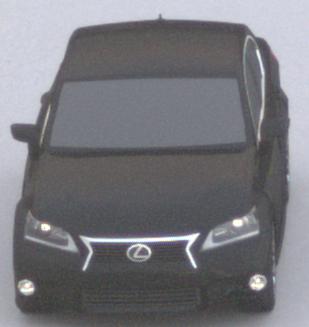
Make: Lexus
Model: GS 250
Detailed model: GS (L10)
Model produced from: 2012/06
Model produced until: 2013/12
Doors: 4
Color: black
Road condition: dry road
Daytime: sunrise or sunset
Contrast: low contrast